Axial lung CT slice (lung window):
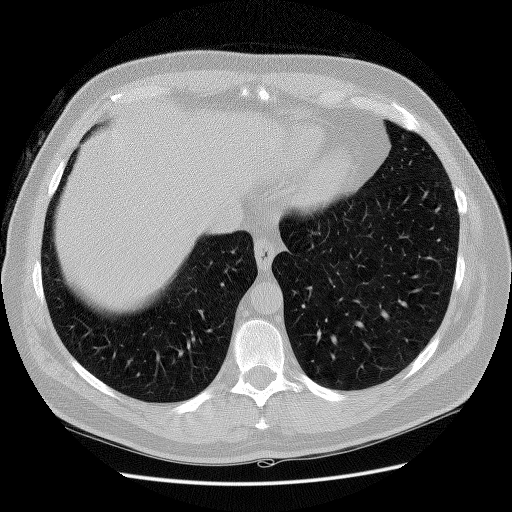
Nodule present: no